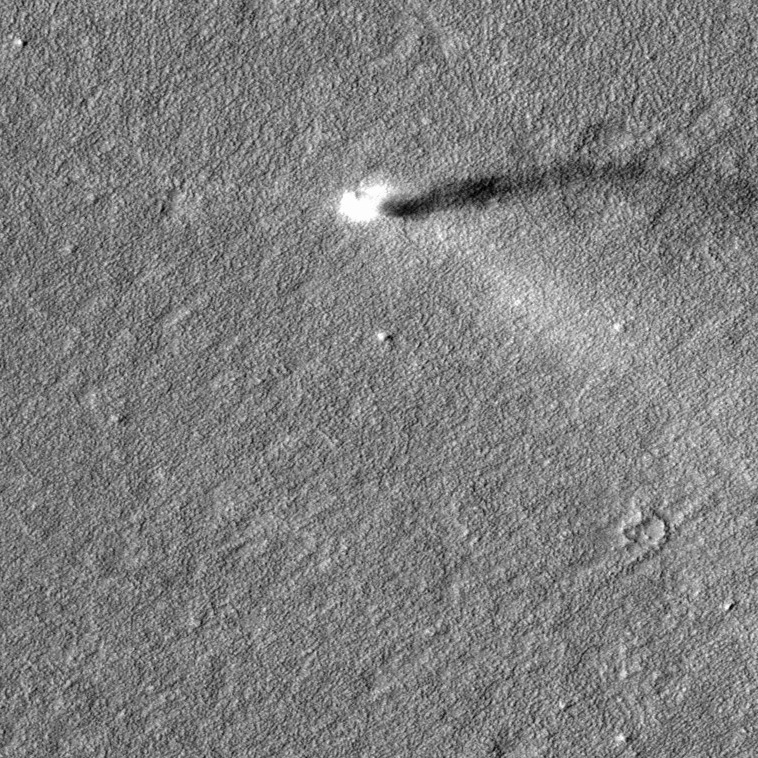
Label: dustdevil